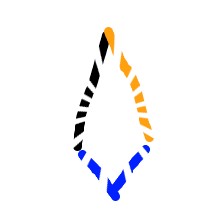
Shape: kite